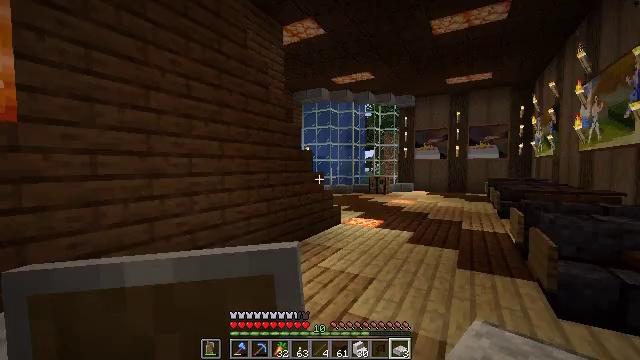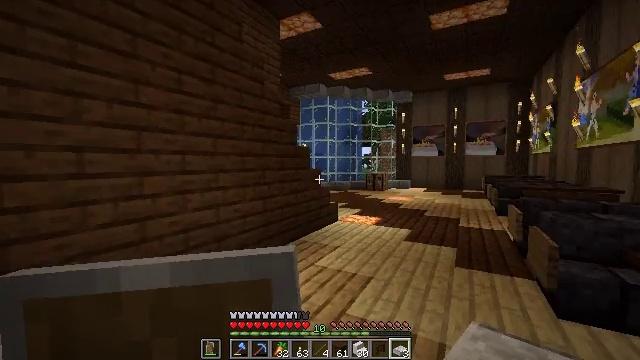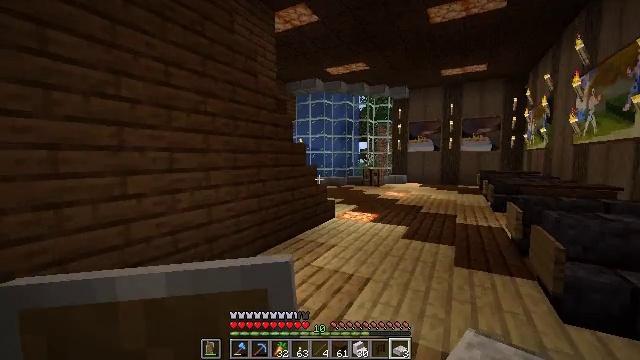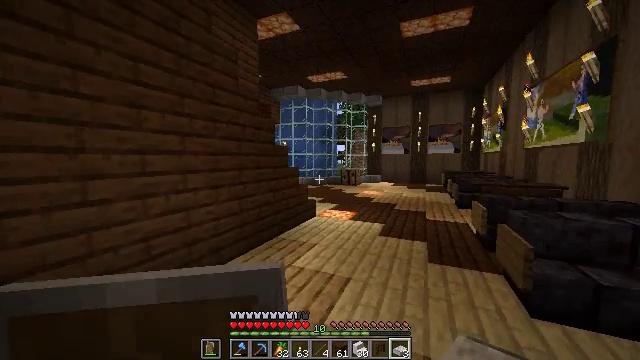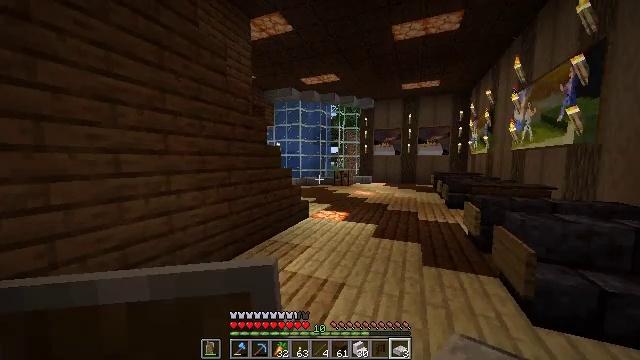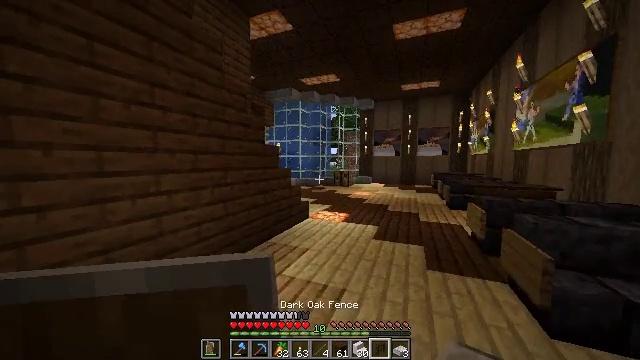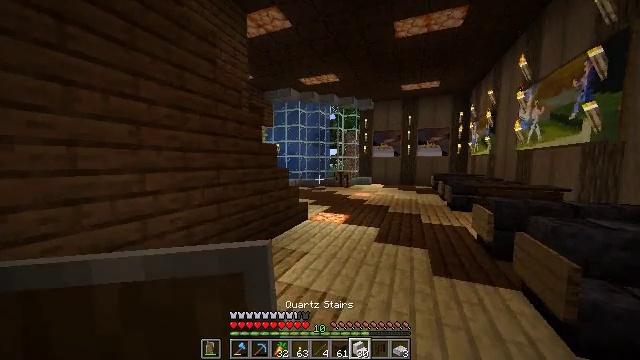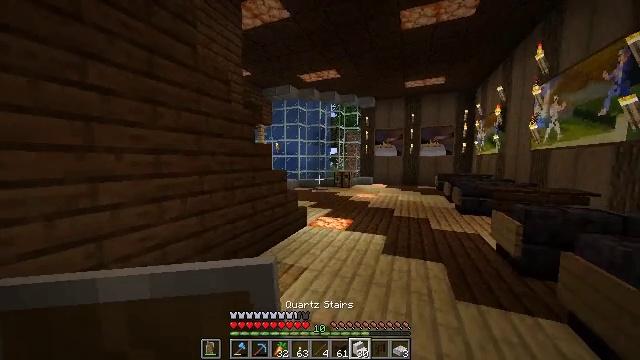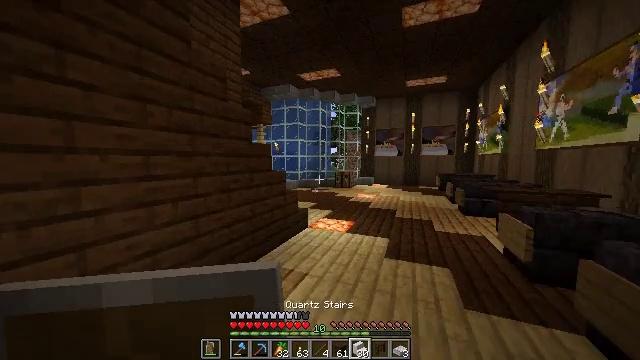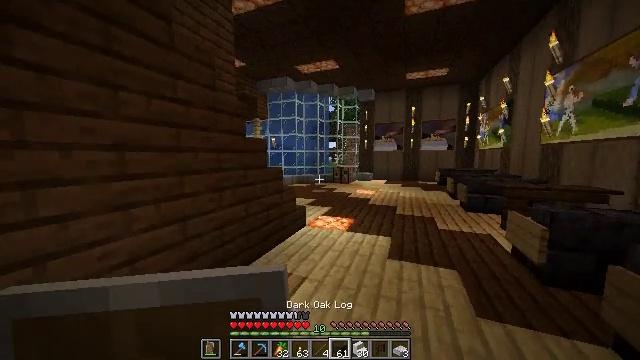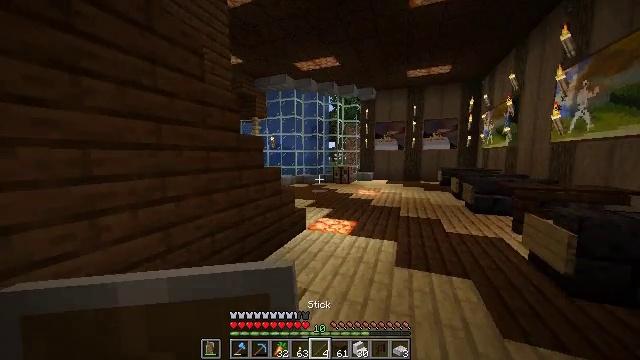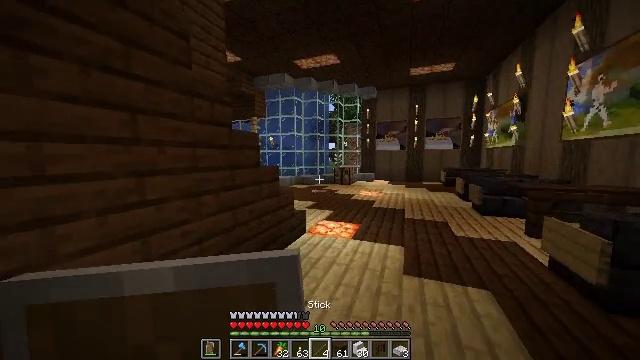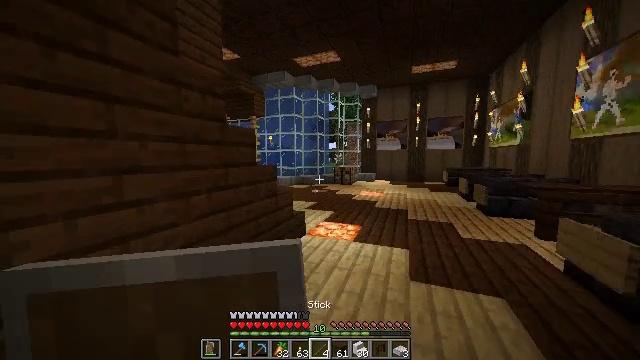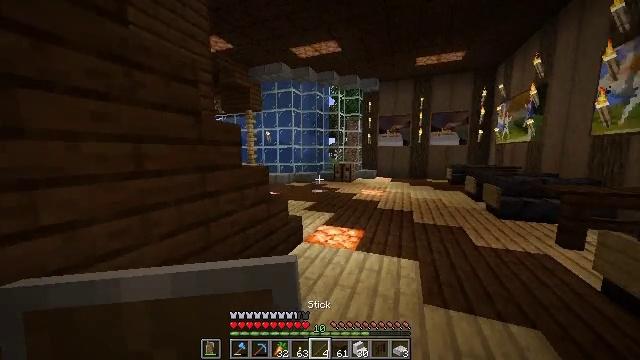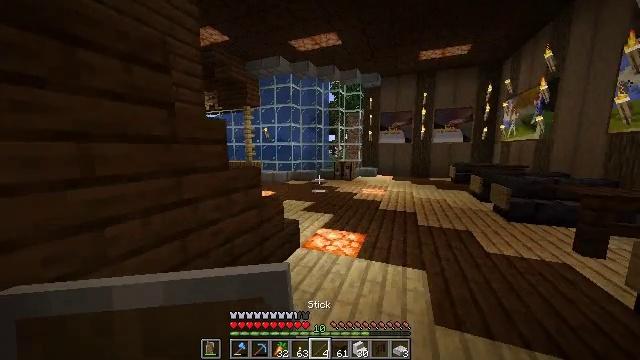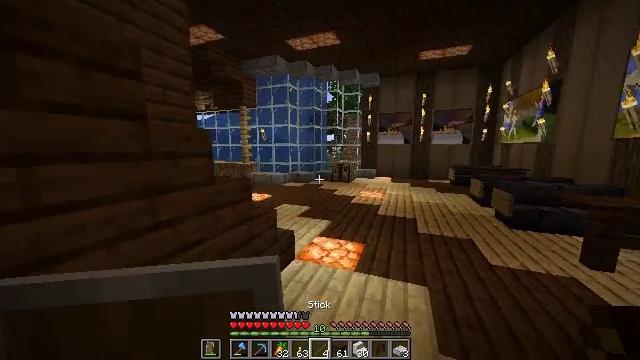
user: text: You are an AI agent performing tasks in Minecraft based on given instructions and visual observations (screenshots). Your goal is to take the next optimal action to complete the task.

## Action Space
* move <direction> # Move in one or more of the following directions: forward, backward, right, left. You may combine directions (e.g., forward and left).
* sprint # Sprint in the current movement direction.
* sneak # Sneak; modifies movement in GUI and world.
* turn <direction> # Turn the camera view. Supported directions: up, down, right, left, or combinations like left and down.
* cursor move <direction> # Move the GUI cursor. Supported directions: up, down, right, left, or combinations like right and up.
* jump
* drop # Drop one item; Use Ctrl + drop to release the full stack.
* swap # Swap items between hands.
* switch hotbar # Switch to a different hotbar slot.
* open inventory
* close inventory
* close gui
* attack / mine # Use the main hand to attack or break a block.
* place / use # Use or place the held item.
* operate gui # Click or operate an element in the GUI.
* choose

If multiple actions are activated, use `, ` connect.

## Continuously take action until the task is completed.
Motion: motion action
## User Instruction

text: Open the crafting table and craft polished granite slab.
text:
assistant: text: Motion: move forward
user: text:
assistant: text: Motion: move forward, turn down
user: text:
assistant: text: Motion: move forward, turn right
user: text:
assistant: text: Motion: move forward, turn right
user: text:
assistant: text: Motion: move forward
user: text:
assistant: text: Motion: move forward
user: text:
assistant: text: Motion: move forward
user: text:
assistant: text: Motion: move forward
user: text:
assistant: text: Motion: move forward, turn down
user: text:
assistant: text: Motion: move forward
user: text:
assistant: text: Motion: move forward
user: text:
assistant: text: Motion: move forward
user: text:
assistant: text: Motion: move forward
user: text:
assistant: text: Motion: move forward
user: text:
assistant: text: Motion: move forward, jump
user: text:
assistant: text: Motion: move forward, jump
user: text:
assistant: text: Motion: move forward, jump
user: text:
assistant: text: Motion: move forward, jump
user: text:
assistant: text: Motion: move forward, jump
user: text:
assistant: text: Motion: move forward, jump, switch to hotbar 1
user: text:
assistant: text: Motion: move forward, turn down, jump, switch to hotbar 1
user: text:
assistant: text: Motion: move forward, turn right and down, jump, switch to hotbar 1
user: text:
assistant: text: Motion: move forward, jump, switch to hotbar 1
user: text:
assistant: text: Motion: move forward, jump
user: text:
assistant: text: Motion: move forward, jump
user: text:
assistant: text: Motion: move forward, jump
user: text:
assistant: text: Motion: move forward, turn right, jump
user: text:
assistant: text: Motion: move forward, turn right, jump
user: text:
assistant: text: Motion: move forward, turn right, jump
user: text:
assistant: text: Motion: move forward, turn right and down, jump